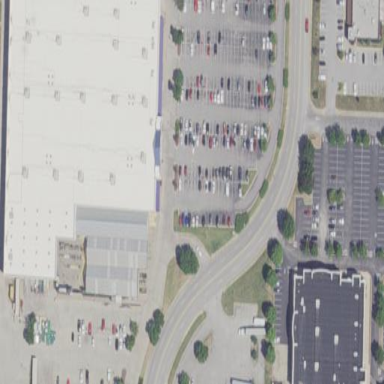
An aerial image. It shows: Commercial building.